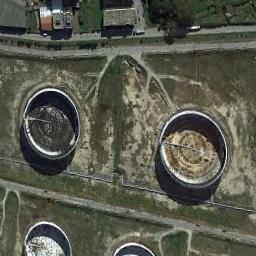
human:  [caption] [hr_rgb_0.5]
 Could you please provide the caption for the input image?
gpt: The storage tanks are surrounded by grass .

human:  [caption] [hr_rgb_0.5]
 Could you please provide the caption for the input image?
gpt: There are three white storage tanks and three silver storage tanks .

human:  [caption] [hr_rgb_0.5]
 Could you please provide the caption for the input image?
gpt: There are several neatly arranged large oil storage tanks in the factory, And there are large lawns in the factory .

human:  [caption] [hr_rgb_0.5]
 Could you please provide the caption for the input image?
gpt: There are four white storage tanks on the bare land next to the grass .

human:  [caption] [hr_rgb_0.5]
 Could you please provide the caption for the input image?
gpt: There are several storage tanks on a green meadow .